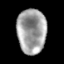
Tissue: skin
Cell type: Epithelial cells
Senescence score: 0.8241
Nuclear area (px): 1275
Mean DAPI intensity: 160.729